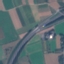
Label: Highway